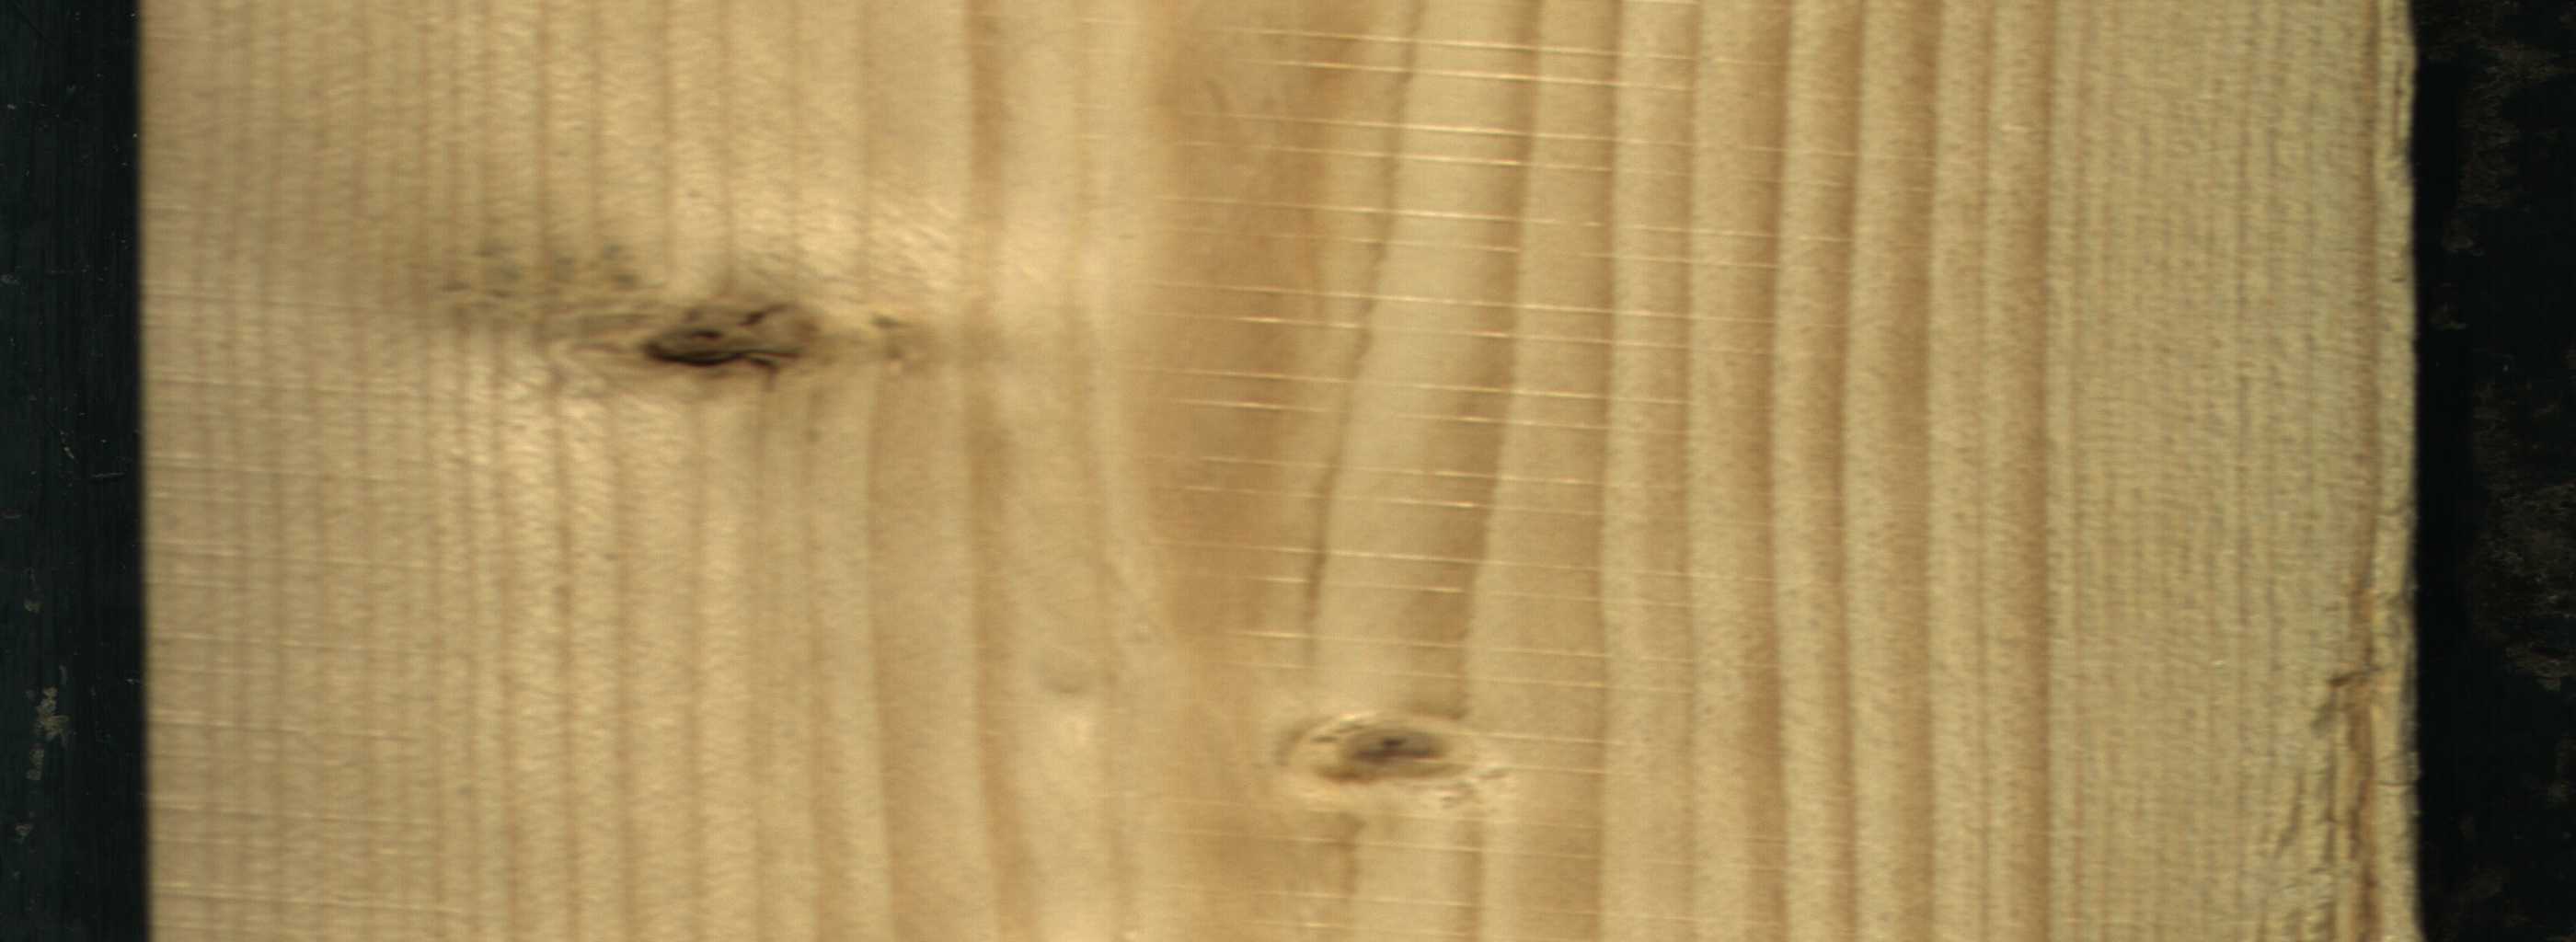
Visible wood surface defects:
Dead_Knot
Live_Knot